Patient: sex F, age 62
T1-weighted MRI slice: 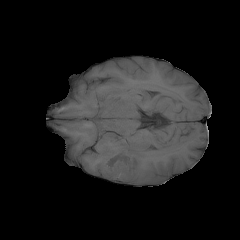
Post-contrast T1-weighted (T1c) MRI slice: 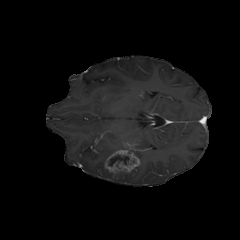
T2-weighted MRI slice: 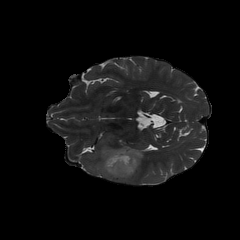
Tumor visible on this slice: yes
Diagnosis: Glioblastoma, IDH-wildtype
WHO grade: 4